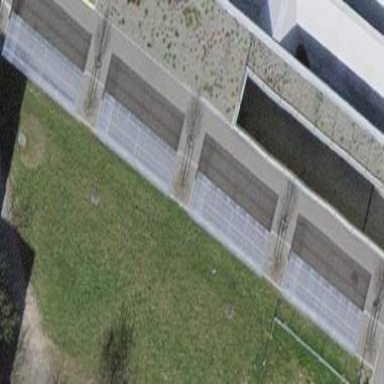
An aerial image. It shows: Bicycle parking facility.